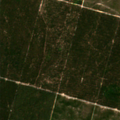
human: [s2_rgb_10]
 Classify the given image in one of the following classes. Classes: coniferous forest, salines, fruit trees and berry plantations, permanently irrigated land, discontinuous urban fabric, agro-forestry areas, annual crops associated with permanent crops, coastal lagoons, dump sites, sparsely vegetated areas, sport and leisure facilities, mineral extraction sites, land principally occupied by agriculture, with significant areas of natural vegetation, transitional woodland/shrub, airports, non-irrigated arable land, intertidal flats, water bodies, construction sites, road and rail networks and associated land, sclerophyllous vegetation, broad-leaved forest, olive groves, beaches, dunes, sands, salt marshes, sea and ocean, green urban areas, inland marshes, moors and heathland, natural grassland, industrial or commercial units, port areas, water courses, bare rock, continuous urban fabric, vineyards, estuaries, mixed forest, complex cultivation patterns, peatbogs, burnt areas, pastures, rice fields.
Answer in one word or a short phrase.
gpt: coniferous forest, transitional woodland/shrub